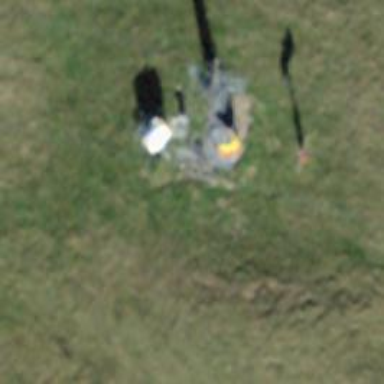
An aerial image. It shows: Pylon used for aerialway.